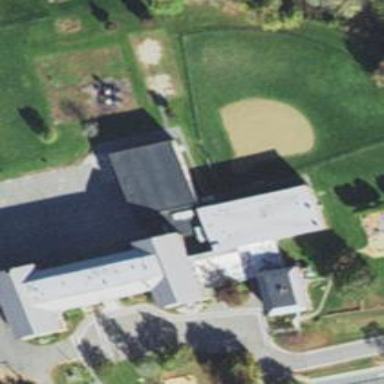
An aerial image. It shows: Baseball pitch for leisure land activities.